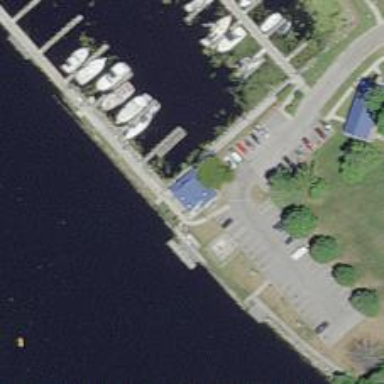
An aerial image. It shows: Marina on leisure land.